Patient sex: M
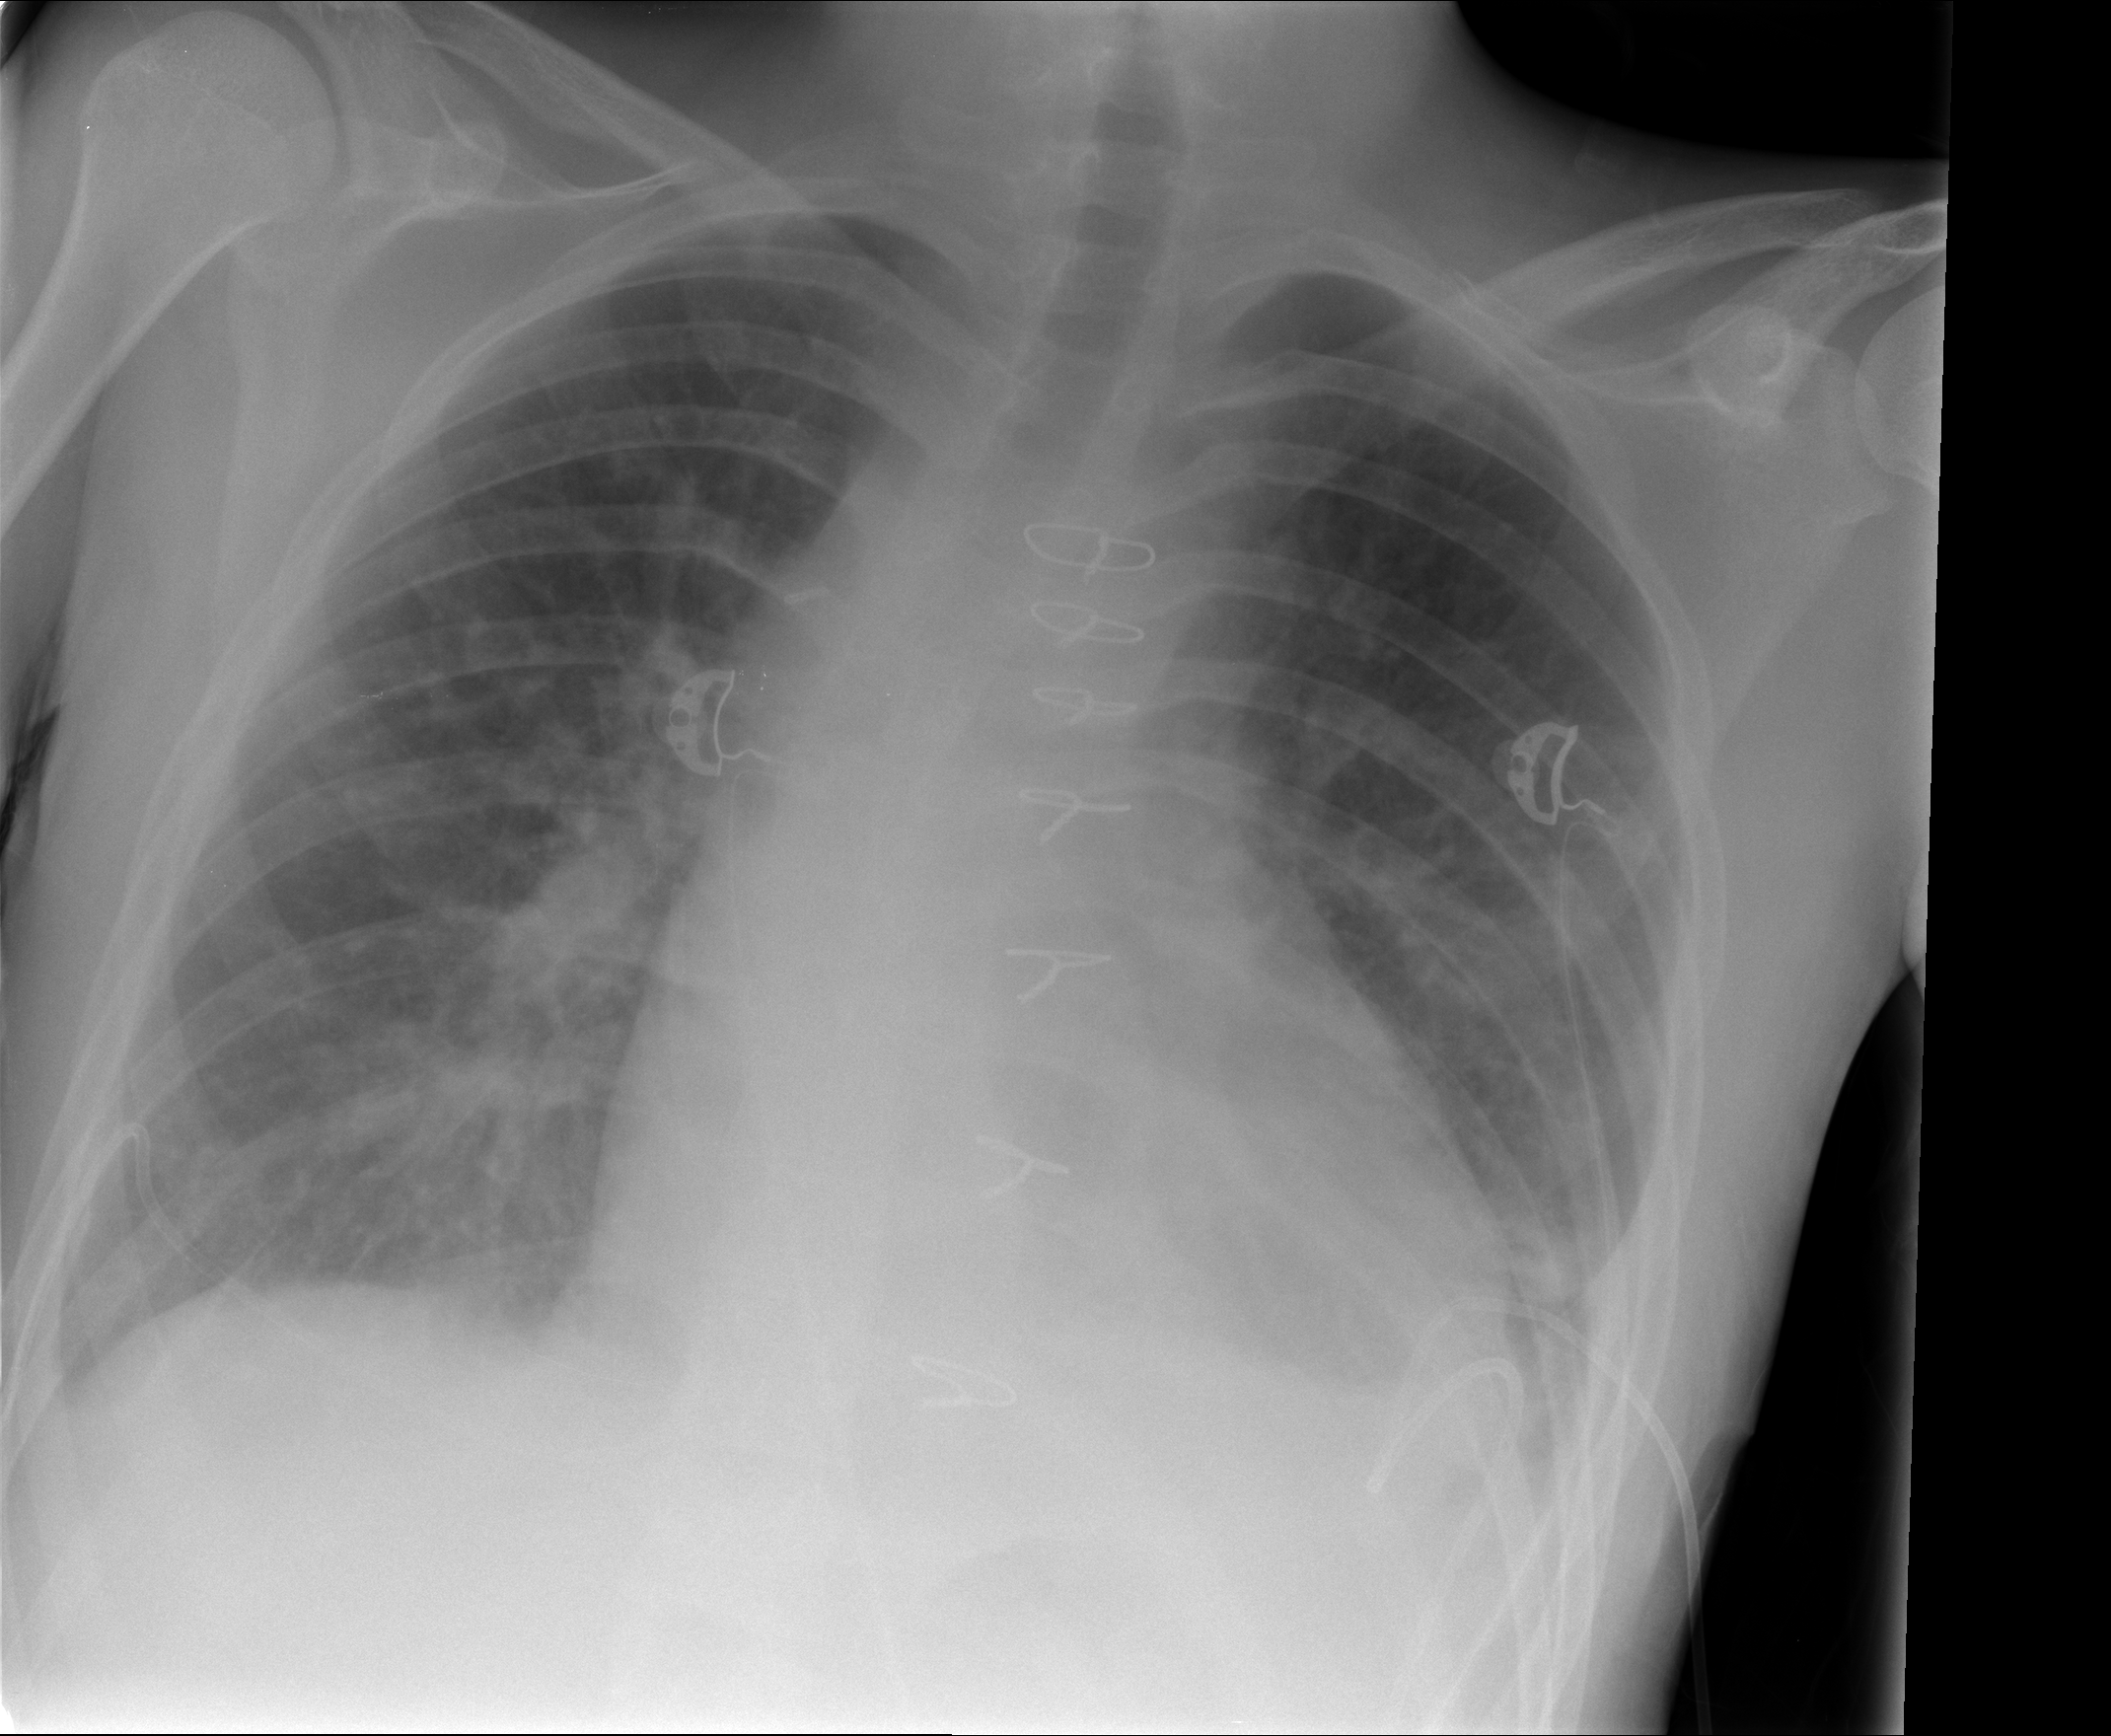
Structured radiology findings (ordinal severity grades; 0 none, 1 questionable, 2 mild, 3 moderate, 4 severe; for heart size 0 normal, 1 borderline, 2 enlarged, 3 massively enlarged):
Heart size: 2
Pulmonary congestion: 0
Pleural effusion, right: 0
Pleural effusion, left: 2
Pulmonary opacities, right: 0
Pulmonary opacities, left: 0
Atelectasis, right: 2
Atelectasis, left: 2